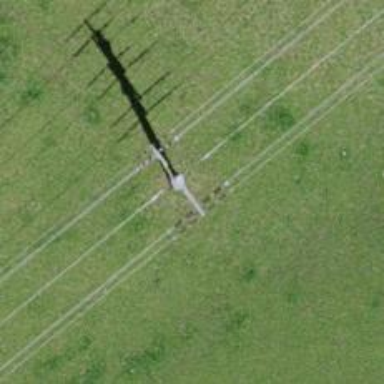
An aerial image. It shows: Concrete power pole.